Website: macys
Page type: cart
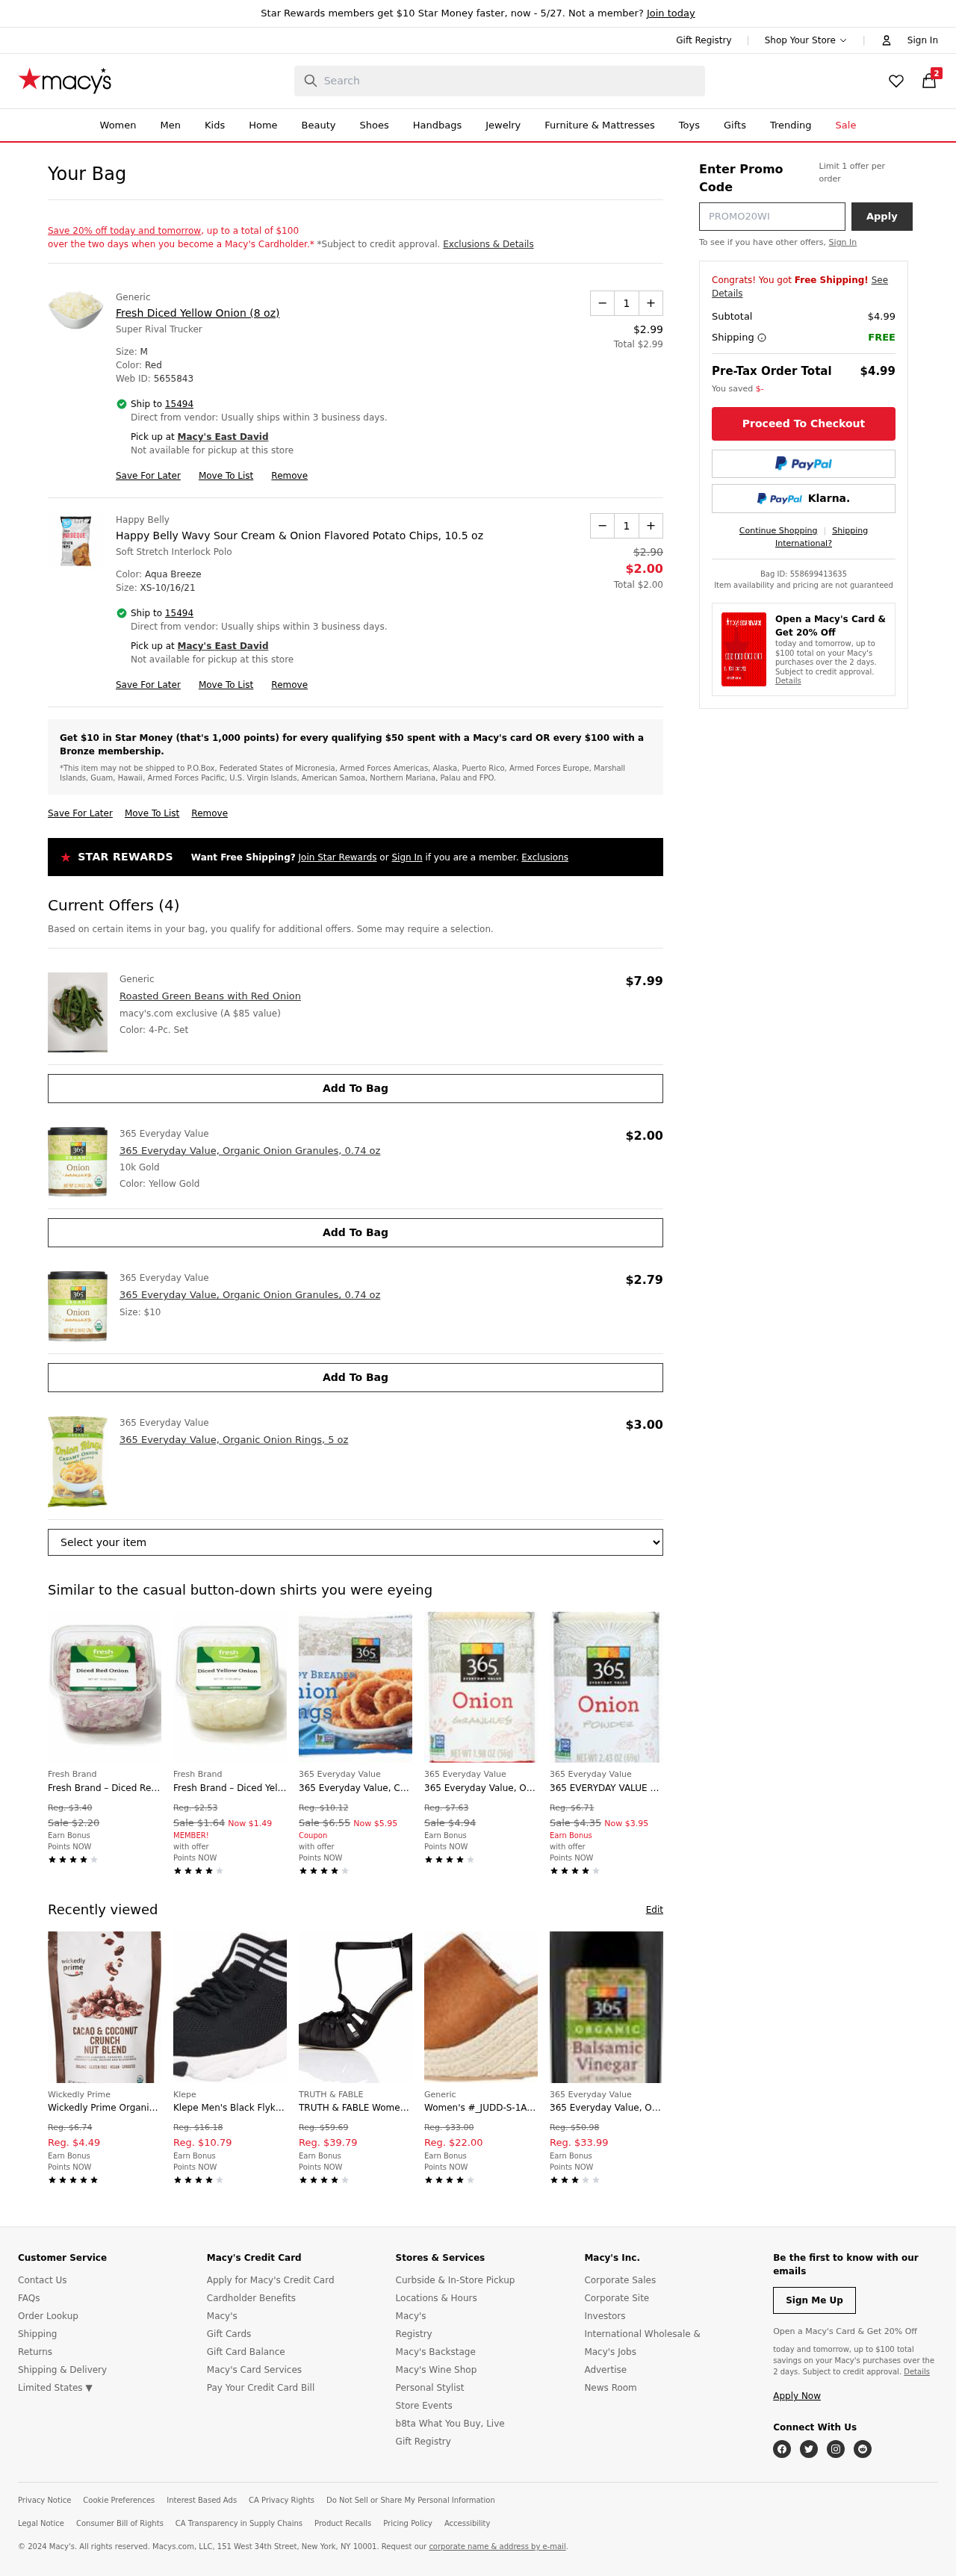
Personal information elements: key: PII_CITY
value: East David
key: PII_POSTCODE
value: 15494
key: PII_PROMO_CODE
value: VIP3174
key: PII_POSTCODE_FULL
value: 15494
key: PII_POSTCODE_NUMERIC
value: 15494
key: PII_CITY2
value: East David
Product elements: key: PRODUCT1_BRAND
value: Generic
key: PRODUCT1_NAME
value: Fresh Diced Yellow Onion (8 oz)
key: PRODUCT1_PRICE
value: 2.99
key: PRODUCT1_QUANTITY
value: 1
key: PRODUCT2_BRAND
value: Happy Belly
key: PRODUCT2_NAME
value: Happy Belly Wavy Sour Cream & Onion Flavored Potato Chips, 10.5 oz
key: PRODUCT2_PRICE
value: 2
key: PRODUCT2_QUANTITY
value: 1
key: PRODUCT3_BRAND
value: Generic
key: PRODUCT3_NAME
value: Roasted Green Beans with Red Onion
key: PRODUCT3_PRICE
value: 7.99
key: PRODUCT4_BRAND
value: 365 Everyday Value
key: PRODUCT4_NAME
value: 365 Everyday Value, Organic Onion Granules, 0.74 oz
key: PRODUCT4_PRICE
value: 2
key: PRODUCT5_BRAND
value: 365 Everyday Value
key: PRODUCT5_NAME
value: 365 Everyday Value, Organic Onion Granules, 0.74 oz
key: PRODUCT5_PRICE
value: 2.79
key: PRODUCT6_BRAND
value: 365 Everyday Value
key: PRODUCT6_NAME
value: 365 Everyday Value, Organic Onion Rings, 5 oz
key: PRODUCT6_PRICE
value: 3
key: PRODUCT1_TOTAL
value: Total $2.99
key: PRODUCT2_ORIGINAL_PRICE
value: $2.90
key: PRODUCT2_TOTAL
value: Total $2.00
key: PRODUCT7_BRAND
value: Fresh Brand
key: PRODUCT7_NAME
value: Fresh Brand – Diced Red Onion, 10 oz
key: PRODUCT7_ORIGINAL_PRICE
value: Reg. $3.40
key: PRODUCT7_SALE_PRICE
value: Sale $2.20
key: PRODUCT8_BRAND
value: Fresh Brand
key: PRODUCT8_NAME
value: Fresh Brand – Diced Yellow Onion, 10 oz
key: PRODUCT8_ORIGINAL_PRICE
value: Reg. $2.53
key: PRODUCT8_SALE_PRICE
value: Sale $1.64
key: PRODUCT8_PRICE
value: Now $1.49
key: PRODUCT9_BRAND
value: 365 Everyday Value
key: PRODUCT9_NAME
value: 365 Everyday Value, Crispy Breaded Onion Rings, 14 oz (Frozen)
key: PRODUCT9_ORIGINAL_PRICE
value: Reg. $10.12
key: PRODUCT9_SALE_PRICE
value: Sale $6.55
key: PRODUCT9_PRICE
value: Now $5.95
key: PRODUCT10_BRAND
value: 365 Everyday Value
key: PRODUCT10_NAME
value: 365 Everyday Value, Onion Granules, 1.98 oz
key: PRODUCT10_ORIGINAL_PRICE
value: Reg. $7.63
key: PRODUCT10_SALE_PRICE
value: Sale $4.94
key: PRODUCT11_BRAND
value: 365 Everyday Value
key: PRODUCT11_NAME
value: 365 EVERYDAY VALUE Onion Powder, 2.43 OZ
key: PRODUCT11_ORIGINAL_PRICE
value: Reg. $6.71
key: PRODUCT11_SALE_PRICE
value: Sale $4.35
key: PRODUCT11_PRICE
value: Now $3.95
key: PRODUCT12_BRAND
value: Wickedly Prime
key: PRODUCT12_NAME
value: Wickedly Prime Organic Sprouted Nut Blend, Cacao & Coconut Crunch, 6 Ounce
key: PRODUCT12_ORIGINAL_PRICE
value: Reg. $6.74
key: PRODUCT12_PRICE
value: Reg. $4.49
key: PRODUCT13_BRAND
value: Klepe
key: PRODUCT13_NAME
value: Klepe Men's Black Flyknit with Memory Foam Running Shoes-7 UK (40 EU) (7 US) (KP040/BLK)
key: PRODUCT13_ORIGINAL_PRICE
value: Reg. $16.18
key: PRODUCT13_PRICE
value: Reg. $10.79
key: PRODUCT14_BRAND
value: TRUTH & FABLE
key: PRODUCT14_NAME
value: TRUTH & FABLE Women's 124014 Ankle Strap Sandals, Black, 6 us
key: PRODUCT14_ORIGINAL_PRICE
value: Reg. $59.69
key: PRODUCT14_PRICE
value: Reg. $39.79
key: PRODUCT15_BRAND
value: Generic
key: PRODUCT15_NAME
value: Women's #_JUDD-S-1A-1 Espadrilles, Brown Tan, 8
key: PRODUCT15_ORIGINAL_PRICE
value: Reg. $33.00
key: PRODUCT15_PRICE
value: Reg. $22.00
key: PRODUCT16_BRAND
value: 365 Everyday Value
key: PRODUCT16_NAME
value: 365 Everyday Value, Organic Balsamic Vinegar of Modena, 16.9 fl oz
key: PRODUCT16_ORIGINAL_PRICE
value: Reg. $50.98
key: PRODUCT16_PRICE
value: Reg. $33.99
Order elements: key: ORDER_NUM_ITEMS
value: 2
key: ORDER_SUBTOTAL
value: $4.99
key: ORDER_SUBTOTAL2
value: $4.99
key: ORDER_ID
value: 558699413635
Search elements: key: HEADER_SEARCH
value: Search